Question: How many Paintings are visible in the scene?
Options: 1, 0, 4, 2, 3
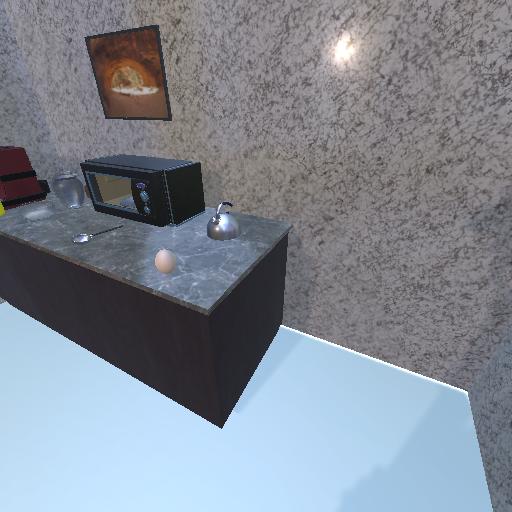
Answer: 1